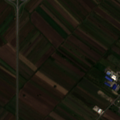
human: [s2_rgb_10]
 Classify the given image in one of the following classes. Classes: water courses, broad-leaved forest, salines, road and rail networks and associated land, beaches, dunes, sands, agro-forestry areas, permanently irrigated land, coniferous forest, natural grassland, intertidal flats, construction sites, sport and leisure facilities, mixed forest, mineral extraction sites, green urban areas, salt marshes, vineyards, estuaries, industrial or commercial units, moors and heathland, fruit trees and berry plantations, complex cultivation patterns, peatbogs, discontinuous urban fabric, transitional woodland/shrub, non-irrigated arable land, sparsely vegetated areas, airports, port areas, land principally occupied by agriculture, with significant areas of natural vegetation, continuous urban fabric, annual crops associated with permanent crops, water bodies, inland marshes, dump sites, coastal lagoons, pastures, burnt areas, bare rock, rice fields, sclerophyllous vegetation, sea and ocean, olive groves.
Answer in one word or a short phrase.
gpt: industrial or commercial units, non-irrigated arable land